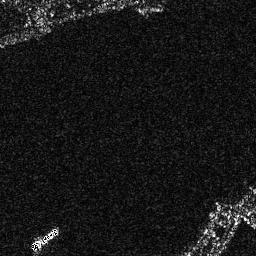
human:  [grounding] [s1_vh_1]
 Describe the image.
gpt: In the satellite image, there is  <ref>1 medium ship </ref> <box>[[11, 87, 23, 98, 0]]</box> located at bottom left.